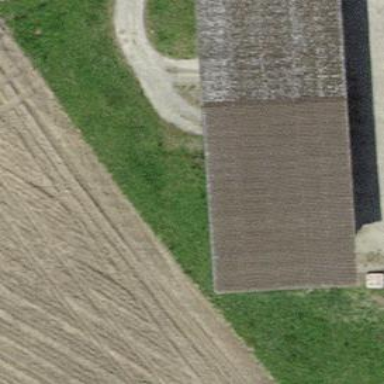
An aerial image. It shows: Gabled roof on farm auxiliary building.